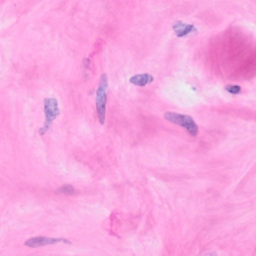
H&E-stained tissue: Breast